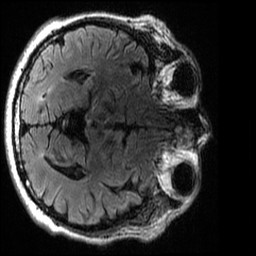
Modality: T2w
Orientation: axial
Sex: male
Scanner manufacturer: ge
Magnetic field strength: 3 T
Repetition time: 6 s
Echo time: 0.1278 s